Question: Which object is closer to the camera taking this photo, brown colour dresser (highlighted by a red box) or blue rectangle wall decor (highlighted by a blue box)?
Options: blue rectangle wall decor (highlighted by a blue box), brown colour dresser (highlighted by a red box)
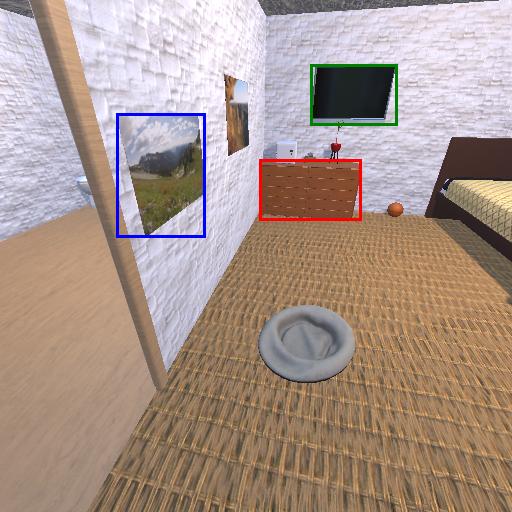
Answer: blue rectangle wall decor (highlighted by a blue box)